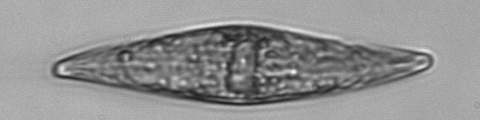
Label: Pleurosigma